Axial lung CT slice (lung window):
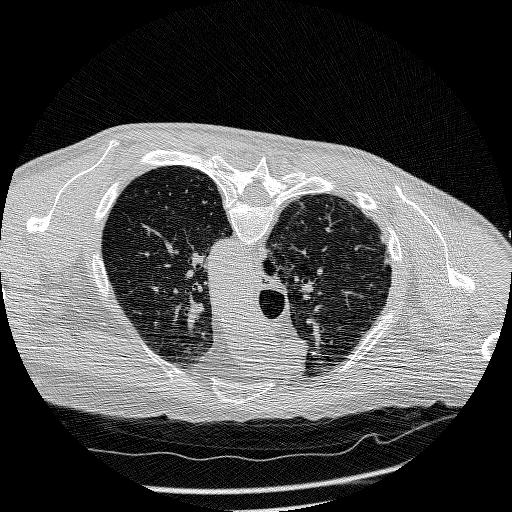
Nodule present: no